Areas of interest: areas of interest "Theater"
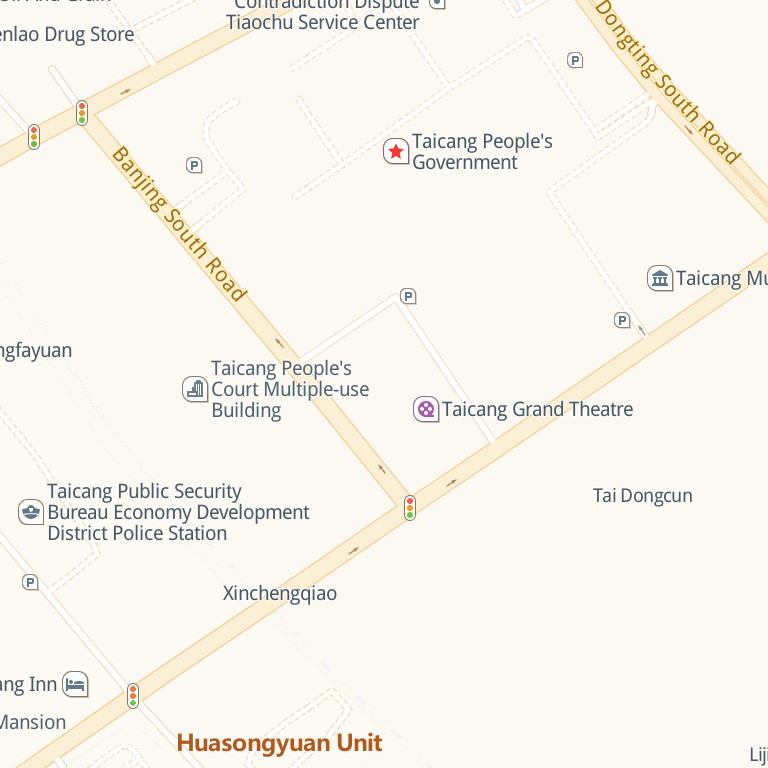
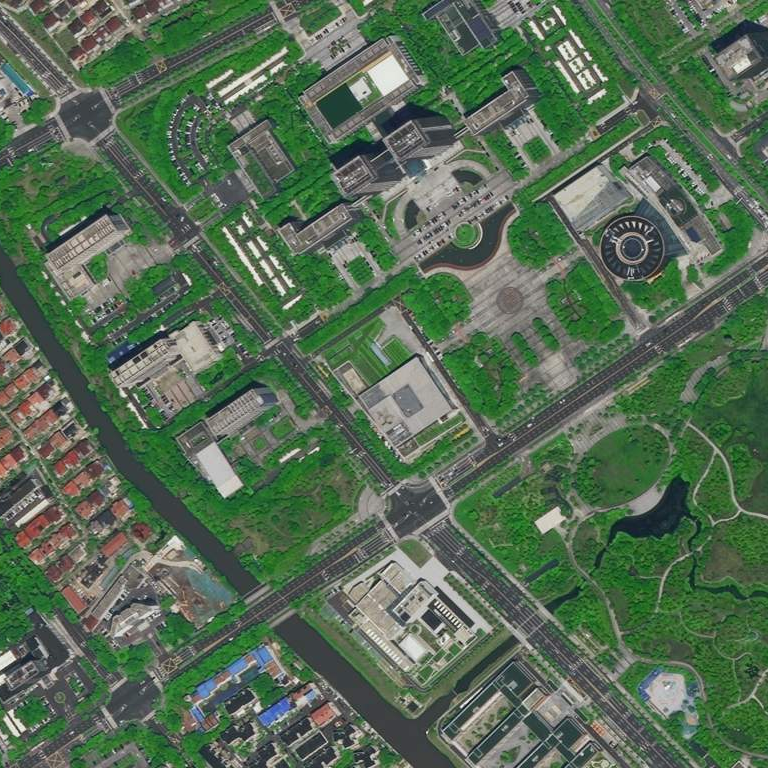